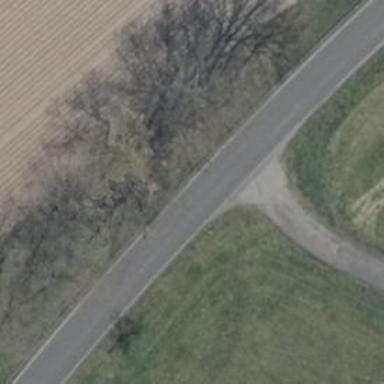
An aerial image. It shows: Secondary road with asphalt surface.